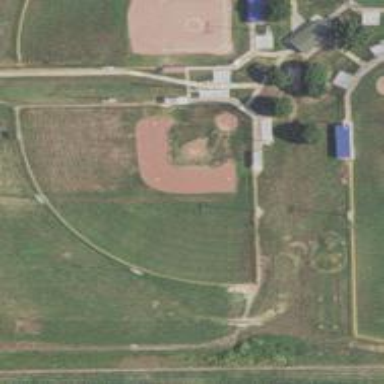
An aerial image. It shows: Baseball pitch for leisure land activities.